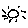
Label: sun